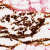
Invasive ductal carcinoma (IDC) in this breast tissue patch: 0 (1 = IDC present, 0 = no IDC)